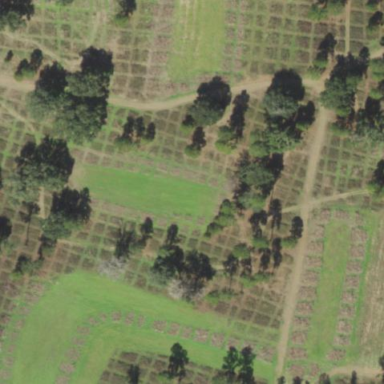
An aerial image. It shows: Orchard.